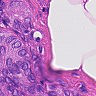
Metastatic tissue present: yes